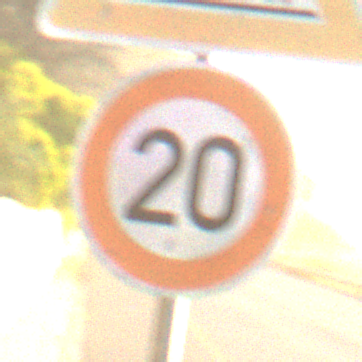
Verkehrszeichen: Geschwindigkeit20
Zusatzzeichen oben: SplittSchotter
Umgebung: Outdoor, Nature
Tageszeit: SunriseSunset
Wetter: PartlyCloudy
Licht: Natural
Jahreszeit: NotSpecified
Kontrast: MediumContrast